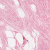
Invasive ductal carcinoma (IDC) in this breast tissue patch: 0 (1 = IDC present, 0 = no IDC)